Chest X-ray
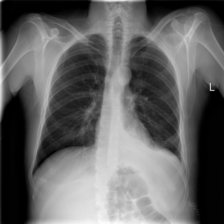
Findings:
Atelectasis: positive
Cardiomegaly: negative
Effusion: positive
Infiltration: negative
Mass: negative
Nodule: negative
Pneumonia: negative
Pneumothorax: negative
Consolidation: negative
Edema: negative
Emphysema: negative
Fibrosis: negative
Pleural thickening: negative
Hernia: negative